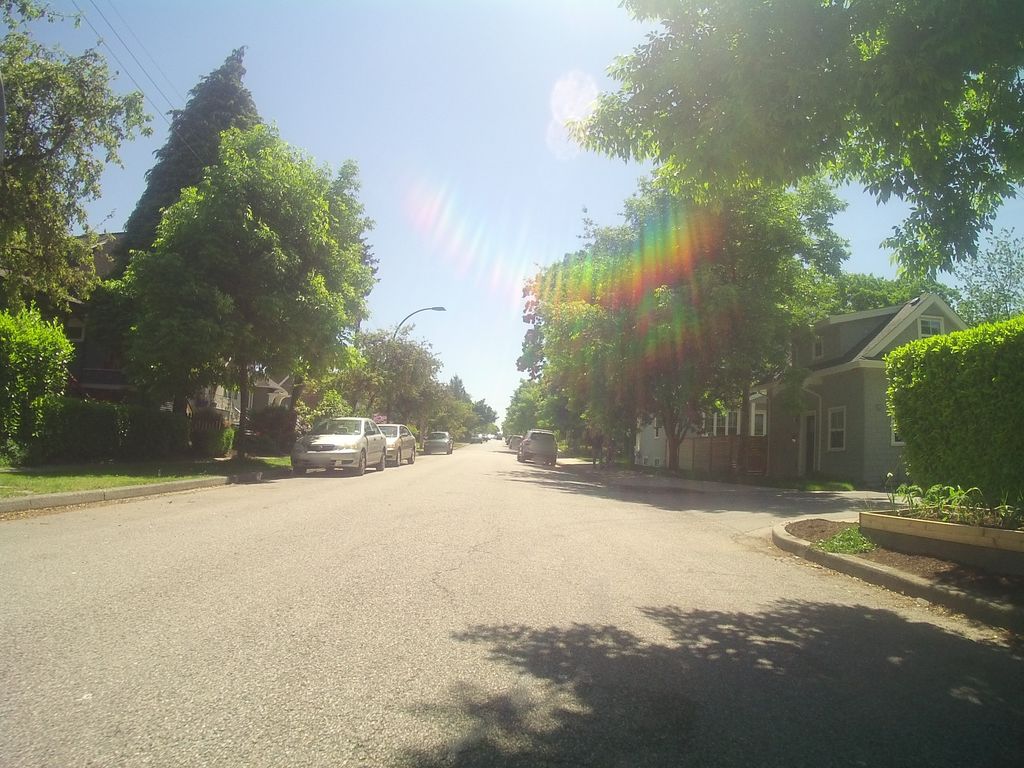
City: vancouver